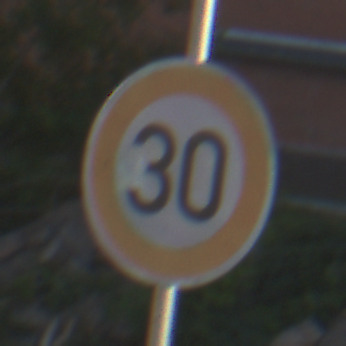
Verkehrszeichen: Geschwindigkeit30
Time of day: MorningAfternoon
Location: Outdoor (Suburban)
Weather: PartlyCloudy
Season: NotSpecified
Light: Natural